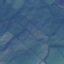
Label: Pasture